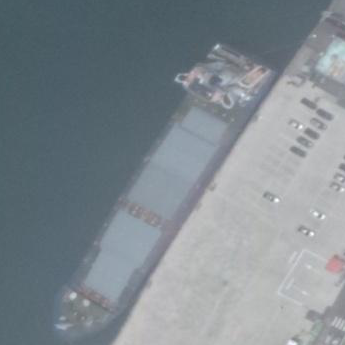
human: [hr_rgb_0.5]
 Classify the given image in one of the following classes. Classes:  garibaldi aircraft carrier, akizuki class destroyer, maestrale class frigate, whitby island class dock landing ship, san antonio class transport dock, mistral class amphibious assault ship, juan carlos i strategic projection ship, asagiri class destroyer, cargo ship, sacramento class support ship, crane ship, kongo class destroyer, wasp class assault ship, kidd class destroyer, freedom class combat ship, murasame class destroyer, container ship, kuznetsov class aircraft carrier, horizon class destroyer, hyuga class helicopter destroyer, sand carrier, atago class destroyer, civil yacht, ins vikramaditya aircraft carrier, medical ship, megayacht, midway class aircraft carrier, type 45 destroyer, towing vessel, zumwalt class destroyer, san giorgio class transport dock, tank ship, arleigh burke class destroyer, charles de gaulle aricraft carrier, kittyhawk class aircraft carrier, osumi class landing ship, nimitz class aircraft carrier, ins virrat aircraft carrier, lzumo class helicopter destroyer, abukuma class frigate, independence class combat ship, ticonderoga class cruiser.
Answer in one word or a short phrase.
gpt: Cargo ship